Question: I have 6 table in my database . And now I would like to inner join car_space, transaction and sport_facilities. However, I got a problem.
When I use these two sql command respectively, these command also can be run and I can get the result I want.
'''
-- car_space INNER JOIN transaction
SELECT * FROM car_space INNER JOIN transaction ON car_space.carSpaceId = transaction.carSpaceId ORDER BY transactionId;
-- sport_facilities INNER JOIN transaction
SELECT * FROM sport_facilities INNER JOIN transaction ON sport_facilities.sportFacilitiesId = transaction.sportFacilitiesId ORDER BY transactionId;
'''
And then, I combine them into one command.
'''
-- Combine But Not Work
SELECT * FROM transaction
INNER JOIN car_space ON transaction.carSpaceId = car_space.carSpaceId
INNER JOIN sport_facilities ON transaction.sportFacilitiesId = sport_facilities.sportFacilitiesId
ORDER BY transactionId;
'''
Although this can be run, there are no result or records was shown.
I want to do is the database can be found the record in which table (car_space / sport_facilities) when I typed a transactionId.
For example:
I type 'WHERE transactionId = 1'
Database can be searched this is from sport_facilities table rather that car_space.
Thank you. Here is some code for reference.
'''
-- Create a database
CREATE DATABASE booking_system;
-- Use This database
USE booking_system;
-- Create smartcart table
CREATE TABLE card(
cardId CHAR(8) NOT NULL,
PRIMARY KEY (cardId)
);
-- Insert some recond to card table
INSERT INTO card VALUES
('4332A0D5'),
('637ED500'),
('B3895A02'),
('E32F3702')
;
-- Create user table
CREATE TABLE user(
userId INT(5) NOT NULL AUTO_INCREMENT,
cardNo CHAR(8) NOT NULL,
firstName VARCHAR(255) NOT NULL,
lastName VARCHAR(255) NOT NULL,
sex CHAR(1) NOT NULL,
dob DATE NOT NULL,
hkid CHAR(8) NOT NULL,
email VARCHAR(255) NOT NULL,
telNo INT(8) NOT NULL,
PRIMARY KEY (userId),
FOREIGN KEY (cardNo) REFERENCES card (cardId) ON DELETE CASCADE,
UNIQUE (hkid)
);
-- Alter user table
ALTER TABLE user AUTO_INCREMENT = 16001;
-- Insert some recond to user table
INSERT INTO user VALUES
('','4332A0D5','Andy','Ding','M','1962-04-20','K5216117','mkding@yahoo.com','98626229'),
('','637ED500','Emma','Dai','F','1972-06-15','D5060339','emmadai@yahoo.com.hk','62937453'),
('','B3895A02','Brinsley','Au','F','1984-02-24','P8172327','da224@live.hk','91961624'),
('','E32F3702','Eric','Fong','M','1990-04-15','Y1129323','ericfong0415@gmail.com','98428731')
;
-- Create car space price table
CREATE TABLE car_space_price(
spaceNo INT(2) NOT NULL AUTO_INCREMENT,
price INT(2) NOT NULL,
carSpaceDescription VARCHAR(16),
CHECK (carSpaceDescription IN ('motorcycles','small vehicles','medium vehicles','large vehicles')),
PRIMARY KEY (spaceNo)
);
-- Insert some recond to car space price table
INSERT INTO car_space_price VALUES
('','10','motorcycles'), -- 1
('','10','motorcycles'), -- 2
('','10','motorcycles'), -- 3
('','10','motorcycles'), -- 4
('','10','motorcycles'), -- 5
('','20','small vehicles'), -- 6
('','20','small vehicles'), -- 7
('','20','small vehicles'), -- 8
('','20','small vehicles'), -- 9
('','20','small vehicles'), -- 10
('','40','medium vehicles'), -- 11
('','40','medium vehicles'), -- 12
('','40','medium vehicles'), -- 13
('','80','large vehicles'), -- 14
('','80','large vehicles') -- 15
;
-- Create car space table
CREATE TABLE car_space(
carSpaceId INT(5) NOT NULL AUTO_INCREMENT,
spaceNo INT(2) NOT NULL,
cardNo VARCHAR(8) NOT NULL,
inTime DATETIME,
outTime DATETIME,
PRIMARY KEY (carSpaceId),
FOREIGN KEY (spaceNo) REFERENCES car_space_price (spaceNo) ON DELETE CASCADE,
FOREIGN KEY (cardNo) REFERENCES card (cardId) ON DELETE CASCADE
);
-- Insert some recond to car space table
INSERT INTO car_space VALUES
('','2','E32F3702','2015-02-23 14:24:18','2015-02-23 17:01:43'), -- 1 --16004
('','6','B3895A02','2016-02-24 11:56:43','2016-02-25 09:21:08'), -- 2 --16003
('','2','E32F3702','2016-02-24 16:42:34','2016-02-24 21:02:45'), -- 3 --16004
('','2','E32F3702','2016-02-25 14:25:32','2016-02-25 17:03:54'), -- 4 --16004
('','6','B3895A02','2016-02-25 17:12:11','2016-02-25 20:58:18'), -- 5 --16003
('','13','637ED500','2016-02-25 19:17:03','2016-02-27 18:05:28'), -- 6 --16002
('','6','B3895A02','2016-02-25 21:14:03','2016-02-25 23:53:28'), -- 7 --16003
('','6','B3895A02','2016-02-26 08:46:23','2016-02-26 17:21:08'), -- 8 --16003
('','2','E32F3702','2016-02-26 14:15:45','2016-02-26 21:01:15'), -- 9 --16004
('','6','B3895A02','2016-02-27 09:42:13','2016-02-27 15:48:45'), -- 10 --16003
('','2','E32F3702','2016-02-27 13:25:45','2016-02-27 15:15:45'), -- 11 --16004
('','6','B3895A02','2016-02-28 10:57:16','2016-02-28 14:41:25'), -- 12 --16003
('','2','E32F3702','2016-02-28 11:47:32','2016-02-28 13:43:15'), -- 13 --16004
('','13','637ED500','2016-02-28 13:04:43','2016-03-02 22:39:46'), -- 14 --16002
('','2','E32F3702','2016-02-28 14:42:34','2016-02-28 21:47:45'), -- 15 --16004
('','6','B3895A02','2016-02-29 08:50:42','2016-02-29 14:28:42'), -- 16 --16003
('','2','E32F3702','2016-02-29 12:12:35','2016-02-29 16:45:28'), -- 17 --16004
('','6','B3895A02','2016-03-01 11:26:43','2016-03-01 14:56:26'), -- 18 --16003
('','6','B3895A02','2016-03-03 13:45:26','2016-03-03 17:54:18') -- 19 --16003
;
-- Create sport facilities price table
CREATE TABLE sport_facilities_price(
sportNo INT(2) NOT NULL AUTO_INCREMENT,
sportType VARCHAR(10) NOT NULL,
price INT(2) NOT NULL,
sportDescription VARCHAR(20),
PRIMARY KEY (sportNo)
);
-- Insert some recond to sport facilities price table
INSERT INTO sport_facilities_price VALUES
('','snooker','15','Snooker Room 1'), -- 1
('','snooker','15','Snooker Room 2'), -- 2
('','snooker','15','Snooker Room 3'), -- 3
('','snooker','15','Snooker Room 4'), -- 4
('','table_tennis','15','Table Tennis Room 1'), -- 5
('','table_tennis','15','Table Tennis Room 2'), -- 6
('','table_tennis','15','Table Tennis Room 3'), -- 7
('','table_tennis','15','Table Tennis Room 4'), -- 8
('','tennis','30','Tennis Vanue 1'), -- 9
('','tennis','30','Tennis Vanue 2'), -- 10
('','badminton','30','Badminton Vanue 1'), -- 11
('','badminton','30','Badminton Vanue 2'), -- 12
('','basketball','60','Hall') -- 13
;
-- Create sport facilities table
CREATE TABLE sport_facilities(
sportFacilitiesId INT(5) NOT NULL AUTO_INCREMENT,
sportNo INT(2) NOT NULL,
cardNo VARCHAR(8) NOT NULL,
bookDate DATE NOT NULL,
startTime TIME NOT NULL,
endTime TIME NOT NULL,
PRIMARY KEY (sportFacilitiesId),
FOREIGN KEY (sportNo) REFERENCES sport_facilities_price (sportNo) ON DELETE CASCADE,
FOREIGN KEY (cardNo) REFERENCES card (cardId) ON DELETE CASCADE
);
-- Insert some recond to sport facilities table
INSERT INTO sport_facilities VALUES
('','1','E32F3702','2015-02-23','12:00:00','14:00:00'), -- 1 --16004
('','5','B3895A02','2016-02-23','14:00:00','15:00:00'), -- 2 --16003
('','8','637ED500','2016-02-23','17:00:00','21:00:00'), -- 3 --16002
('','2','E32F3702','2016-02-24','09:00:00','11:00:00'), -- 4 --16004
('','5','4332A0D5','2016-02-24','13:00:00','14:00:00'), -- 5 --16001
('','7','637ED500','2016-02-24','15:00:00','17:00:00'), -- 6 --16002
('','8','B3895A02','2016-02-24','16:00:00','18:00:00'), -- 7 --16003
('','10','4332A0D5','2016-02-25','09:00:00','10:00:00'), -- 8 --16001
('','12','B3895A02','2016-02-25','13:00:00','14:00:00'), -- 9 --16003
('','6','637ED500','2016-02-25','21:00:00','22:00:00'), -- 10 --16002
('','4','637ED500','2016-02-26','11:00:00','13:00:00'), -- 11 --16002
('','8','4332A0D5','2016-02-26','22:00:00','23:00:00'), -- 12 --16001
('','13','B3895A02','2016-02-27','09:00:00','14:00:00'), -- 13 --16003
('','4','637ED500','2016-02-28','12:00:00','14:00:00'), -- 14 --16002
('','3','B3895A02','2016-02-28','14:00:00','15:00:00'), -- 15 --16003
('','4','E32F3702','2016-02-28','17:00:00','19:00:00'), -- 16 --16004
('','5','B3895A02','2016-02-28','21:00:00','22:00:00'), -- 17 --16003
('','2','4332A0D5','2016-02-28','21:00:00','23:00:00'), -- 18 --16001
('','10','E32F3702','2016-02-28','19:00:00','20:00:00'), -- 19 --16004
('','11','B3895A02','2016-02-29','11:00:00','13::00:00'), -- 20 --16003
('','8','E32F3702','2016-02-29','12:00:00','14:00:00'), -- 21 --16004
('','4','4332A0D5','2016-02-29','15:00:00','18:00:00'), -- 22 --16001
('','6','E32F3702','2016-03-01','09:00:00','11:00:00'), -- 23 --16004
('','5','637ED500','2016-03-01','12:00:00','15:00:00'), -- 24 --16002
('','3','B3895A02','2016-03-02','09:00:00','11:00:00'), -- 25 --16003
('','7','4332A0D5','2016-03-02','12:00:00','13:00:00'), -- 26 --16001
('','4','637ED500','2016-03-02','15:00:00','17:00:00'), -- 27 --16002
('','1','E32F3702','2016-03-02','19:00:00','22:00:00'), -- 28 --16004
('','12','4332A0D5','2016-03-03','11:00:00','13:00:00'), -- 29 --16001
('','9','E32F3702','2016-03-03','15:00:00','16:00:00'), -- 30 --16004
('','10','B3895A02','2016-03-03','09:00:00','11:00:00'), -- 31 --16003
('','4','637ED500','2016-03-04','11:00:00','12:00:00'), -- 32 --16002
('','8','E32F3702','2016-03-04','14:00:00','16:00:00'), -- 33 --16004
('','6','B3895A02','2016-03-05','19:00:00','21:00:00'), -- 34 --16003
('','13','E32F3702','2016-03-05','11:00:00','12:00:00'), -- 35 --16004
('','8','637ED500','2016-03-05','14:00:00','15:00:00'), -- 36 --16002
('','4','4332A0D5','2016-03-05','16:00:00','18:00:00'), -- 37 --16001
('','5','E32F3702','2016-03-06','13:00:00','15:00:00'), -- 38 --16004
('','9','B3895A02','2016-03-06','17:00:00','18:00:00'), -- 39 --16003
('','11','4332A0D5','2016-03-07','20:00:00','21::00:00'), -- 40 --16001
('','5','B3895A02','2016-03-07','22:00:00','23:00:00') -- 41 --16003
;
-- Create transaction table
CREATE TABLE transaction(
transactionId INT(5) UNSIGNED ZEROFILL NOT NULL AUTO_INCREMENT,
userId INT(5) NOT NULL,
carSpaceId INT(5),
sportFacilitiesId INT(5),
transactionDate DATE NOT NULL,
PRIMARY KEY (transactionId),
FOREIGN KEY (userId) REFERENCES user (userId) ON DELETE CASCADE,
FOREIGN KEy (carSpaceId) REFERENCES car_space (carSpaceId) ON DELETE CASCADE,
FOREIGN KEY (sportFacilitiesId) REFERENCES sport_facilities (sportFacilitiesId) ON DELETE CASCADE
);
-- Insert some recond to transaction table
INSERT INTO transaction VALUES
('','16004',NULL,'1','2015-02-23'), -- 1 -- Sport Facilities
('','16003',NULL,'5','2015-02-23'), -- 2 -- Sport Facilities
('','16004','2',NULL,'2015-02-23'), -- 3 -- Car Space
('','16002',NULL,'8','2015-02-23'), -- 4 -- Sport Facilities
('','16004',NULL,'2','2016-02-24'), -- 5 -- Sport Facilities
('','16003','6',NULL,'2016-02-24'), -- 6 -- Car Space
('','16001',NULL,'5','2016-02-24'), -- 7 -- Sport Facilities
('','16002',NULL,'7','2016-02-24'), -- 8 -- Sport Facilities
('','16003',NULL,'8','2016-02-24'), -- 9 -- Sport Facilities
('','16004','2',NULL,'2016-02-24'), -- 10 -- Car Space
('','16001',NULL,'10','2016-02-25'), -- 11 -- Sport Facilities
('','16003',NULL,'12','2016-02-25'), -- 12 -- Sport Facilities
('','16004','2',NULL,'2016-02-25'), -- 13 -- Car Space
('','16003','6',NULL,'2016-02-25'), -- 14 -- Car Space
('','16002','13',NULL,'2016-02-25'), -- 15 -- Car Space
('','16002',NULL,'6','2016-02-25'), -- 16 -- Sport Facilities
('','16003','6',NULL,'2016-02-25'), -- 17 -- Car Space
('','16003','6',NULL,'2016-02-26'), -- 18 -- Car Space
('','16002',NULL,'4','2016-02-26'), -- 19 -- Sport Facilities
('','16004','2',NULL,'2016-02-26'), -- 20 -- Car Space
('','16001',NULL,'8','2016-02-26'), -- 21 -- Sport Facilities
('','16003',NULL,'13','2016-02-27'), -- 22 -- Sport Facilities
('','16003','6',NULL,'2016-02-27'), -- 23 -- Car Space
('','16004','2',NULL,'2016-02-27'), -- 24 -- Car Space
('','16003','6',NULL,'2016-02-28'), -- 25 -- Car Space
('','16004','2',NULL,'2016-02-28'), -- 26 -- Car Space
('','16002',NULL,'4','2016-02-28'), -- 27 -- Sport Facilities
('','16002','13',NULL,'2016-02-28'), -- 28 -- Car Space
('','16003',NULL,'3','2016-02-28'), -- 29 -- Sport Facilities
('','16004','2',NULL,'2016-02-28'), -- 30 -- Car Space
('','16004',NULL,'4','2016-02-28'), -- 31 -- Sport Facilities
('','16003',NULL,'5','2016-02-28'), -- 32 -- Sport Facilities
('','16001',NULL,'2','2016-02-28'), -- 33 -- Sport Facilities
('','16004',NULL,'10','2016-02-28'), -- 34 -- Sport Facilities
('','16003','6',NULL,'2016-02-29'), -- 35 -- Car Space
('','16003',NULL,'11','2016-02-29'), -- 36 -- Sport Facilities
('','16004',NULL,'8','2016-02-29'), -- 37 -- Sport Facilities
('','16004','2',NULL,'2016-02-29'), -- 38 -- Car Space
('','16001',NULL,'4','2016-02-29'), -- 39 -- Sport Facilities
('','16004',NULL,'6','2016-03-01'), -- 40 -- Sport Facilities
('','16003','6',NULL,'2016-03-01'), -- 41 -- Car Space
('','16002',NULL,'5','2016-03-01'), -- 42 -- Sport Facilities
('','16003',NULL,'3','2016-03-02'), -- 43 -- Sport Facilities
('','16001',NULL,'7','2016-03-02'), -- 44 -- Sport Facilities
('','16002',NULL,'4','2016-03-02'), -- 45 -- Sport Facilities
('','16004',NULL,'1','2016-03-02'), -- 46 -- Sport Facilities
('','16001',NULL,'12','2016-03-03'), -- 47 -- Sport Facilities
('','16003','6',NULL,'2016-03-03'), -- 48 -- Car Space
('','16004',NULL,'9','2016-03-03'), -- 49 -- Sport Facilities
('','16003',NULL,'10','2016-03-03'), -- 50 -- Sport Facilities
('','16002',NULL,'4','2016-03-04'), -- 51 -- Sport Facilities
('','16004',NULL,'8','2016-03-04'), -- 52 -- Sport Facilities
('','16003',NULL,'6','2016-03-05'), -- 53 -- Sport Facilities
('','16004',NULL,'13','2016-03-05'), -- 54 -- Sport Facilities
('','16002',NULL,'8','2016-03-05'), -- 55 -- Sport Facilities
('','16001',NULL,'4','2016-03-05'), -- 56 -- Sport Facilities
('','16004',NULL,'5','2016-03-06'), -- 57 -- Sport Facilities
('','16003',NULL,'9','2016-03-06'), -- 58 -- Sport Facilities
('','16001',NULL,'11','2016-03-07'), -- 59 -- Sport Facilities
('','16003',NULL,'5','2016-03-07') -- 60 -- Sport Facilities
;
'''
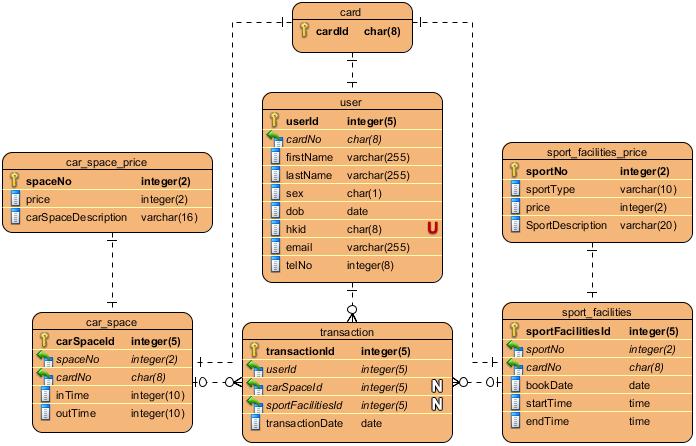
Answer: How do you wish to combine the rows?
Looks like all your transactions that reference a car space have a NULL sports facility reference and vice versa.
Queries are done row-by-row, when you INNER JOIN transaction to just car spaces, you get all the transaction records with car space references with the car space record. All the other transactions are filtered out.
As none of these filtered transaction + car space rows have sports facility references (all NULL), when you then add the INNER JOIN to sports facilities there are no matching rows and again the non-matching rows are filtered out. This leaves you with an empty results set.
To get any results back from the double INNER JOIN query, the transaction row would have to reference (or link) a car space AND a sports facility.
If you want to keep all the transaction rows with either their car space or sports facility and a NULLed out record for whichever is not referenced, you could change the INNER JOINs to LEFT JOINs (just replace the words INNER with LEFT in your final query).